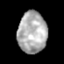
Tissue: prostate
Cell type: T cells
Senescence score: 0.2981
Nuclear area (px): 1180
Mean DAPI intensity: 173.503